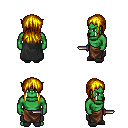
a pixel art fantasy rpg character, male body template, orc, green skin, black cape, robe skirt, blonde unkempt hairstyle, gray slippers, dagger, four views (front, back, left, right), 2x2 character sprite sheet, small pixel art, hard edges, no anti-aliasing